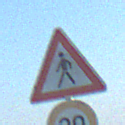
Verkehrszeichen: FussgaengerRechts
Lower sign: Geschwindigkeit30
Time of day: MorningAfternoon
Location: Outdoor (RoadRail)
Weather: Clear
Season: NotSpecified
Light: Natural